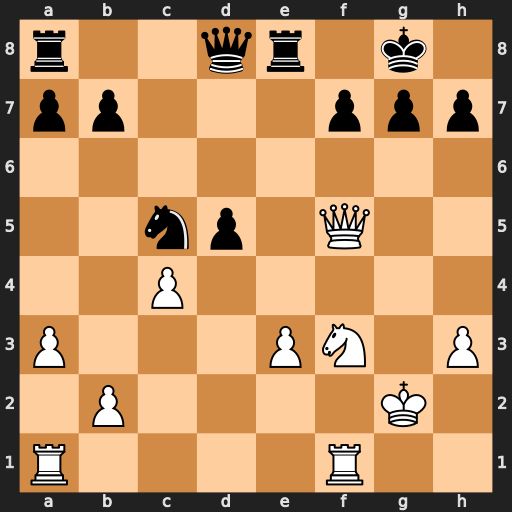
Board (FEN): r2qr1k1/pp3ppp/8/2np1Q2/2P5/P3PN1P/1P4K1/R4R2
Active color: w
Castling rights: -
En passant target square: -
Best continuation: Ng5 Qxg5+ Qxg5